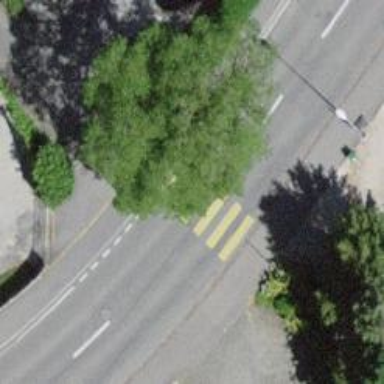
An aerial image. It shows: Zebra crossing on the road.